Interaction volume radius: 10 \u00c5
Interaction volume height: 45 \u00c5
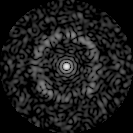
Disorder parameter: 0.7806